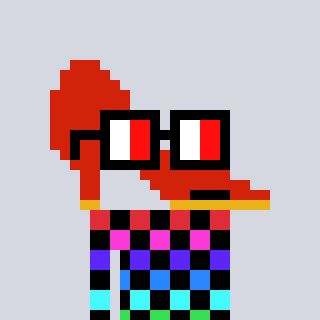
a pixel art character with square glasses with black frames and red eyes, a highheel-shaped head and a yellow-colored body on a cool background